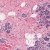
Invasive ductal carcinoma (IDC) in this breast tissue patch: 0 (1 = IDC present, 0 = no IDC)